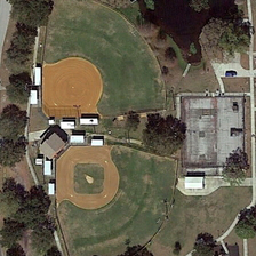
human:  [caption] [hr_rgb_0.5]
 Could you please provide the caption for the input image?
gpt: In the middle of two baseball fields with different shapes, there are four white houses.

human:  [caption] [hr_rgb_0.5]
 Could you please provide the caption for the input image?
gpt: Next to the two yellow and green baseball fields, there is a gray square room.

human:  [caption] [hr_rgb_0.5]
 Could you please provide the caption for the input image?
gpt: there is a road next to the baseball field .

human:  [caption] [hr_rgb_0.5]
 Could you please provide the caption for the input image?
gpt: There is a gray square room next to the two yellow-green baseball fields.

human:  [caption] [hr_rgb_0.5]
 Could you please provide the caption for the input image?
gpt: In the middle of two baseball fields of different shapes, there are four white houses.